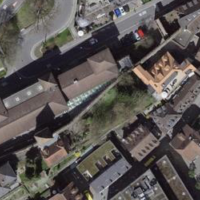
EUNIS habitat code: 54
Species observed at this site:
Mahonia aquifolium
Asplenium scolopendrium
Eristalis tenax